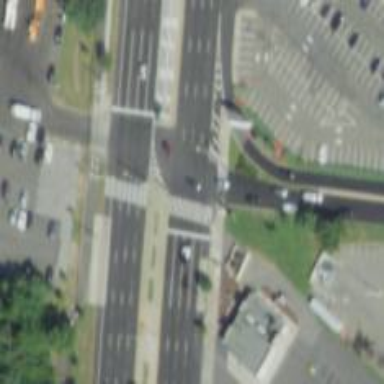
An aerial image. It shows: Asphalt footway with uncontrolled zebra crossing.